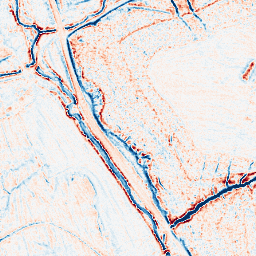
Category: edge_preserving
Decomposition family: anisotropic_diffusion
Decomposition parameters: iterations: 10
kappa: 100
gamma: 0.15
Upsampling method: sinc_blackman
Upsampling parameters: scale: 8
kernel_size: 16
Upsampling scale: 8